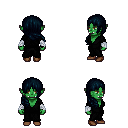
a pixel art fantasy rpg character, female body template, orc, green skin, gray robe, gold greaves, raven right-swept hairstyle, white cloth bandages, brown shoes, four views (front, back, left, right), 2x2 character sprite sheet, small pixel art, hard edges, no anti-aliasing